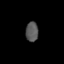
Tissue: skin
Cell type: Epithelial cells
Senescence score: 0.2833
Nuclear area (px): 245
Mean DAPI intensity: 86.008